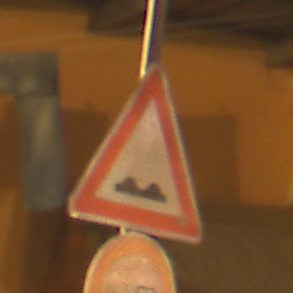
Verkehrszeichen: UnebeneFahrbahn
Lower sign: Ueberholverbot
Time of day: Night
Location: Outdoor (Urban)
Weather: Clear
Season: NotSpecified
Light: Artificial